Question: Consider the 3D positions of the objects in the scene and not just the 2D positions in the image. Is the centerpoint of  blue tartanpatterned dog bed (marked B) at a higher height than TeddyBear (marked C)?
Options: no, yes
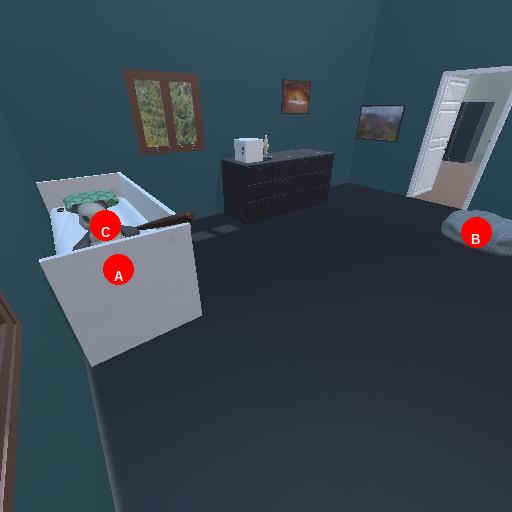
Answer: no